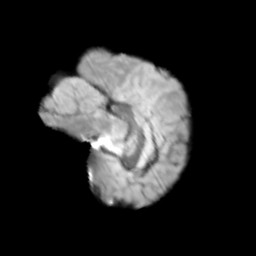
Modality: T2w
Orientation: sagittal
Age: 10
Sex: male
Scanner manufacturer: siemens
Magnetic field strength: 3 T
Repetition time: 3.8 s
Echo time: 0.07 s